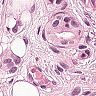
Metastatic tissue present: yes